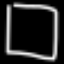
Label: square